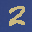
Label: 2